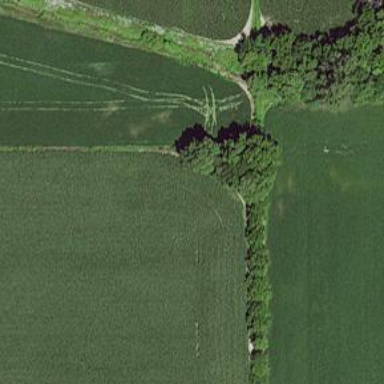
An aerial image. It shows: Row of trees in natural setting.